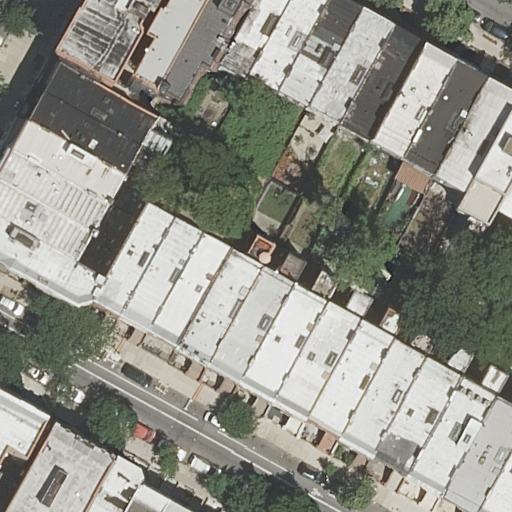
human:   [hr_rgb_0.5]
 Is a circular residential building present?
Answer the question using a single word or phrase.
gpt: no

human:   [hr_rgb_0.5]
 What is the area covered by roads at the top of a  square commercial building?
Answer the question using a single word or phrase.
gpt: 0m2

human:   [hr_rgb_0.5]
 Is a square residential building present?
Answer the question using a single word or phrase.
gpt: no

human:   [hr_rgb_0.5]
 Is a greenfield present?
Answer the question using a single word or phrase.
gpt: no

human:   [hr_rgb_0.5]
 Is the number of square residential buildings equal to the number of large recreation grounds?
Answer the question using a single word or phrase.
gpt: yes

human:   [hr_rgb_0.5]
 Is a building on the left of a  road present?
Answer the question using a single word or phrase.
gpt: yes

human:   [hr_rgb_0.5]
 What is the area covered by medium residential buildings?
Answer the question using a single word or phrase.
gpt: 4903m2

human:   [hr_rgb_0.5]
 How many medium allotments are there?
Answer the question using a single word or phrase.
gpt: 0

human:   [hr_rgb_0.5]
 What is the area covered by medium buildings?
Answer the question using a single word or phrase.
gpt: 4903m2

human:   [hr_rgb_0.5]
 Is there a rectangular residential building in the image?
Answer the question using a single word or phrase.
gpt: yes

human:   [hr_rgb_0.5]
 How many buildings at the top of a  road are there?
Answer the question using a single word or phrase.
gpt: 24

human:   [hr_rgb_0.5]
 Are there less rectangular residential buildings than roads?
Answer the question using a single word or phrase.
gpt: no

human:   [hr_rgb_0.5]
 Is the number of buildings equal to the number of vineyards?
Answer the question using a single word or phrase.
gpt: no

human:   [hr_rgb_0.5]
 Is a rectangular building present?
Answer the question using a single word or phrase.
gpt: yes

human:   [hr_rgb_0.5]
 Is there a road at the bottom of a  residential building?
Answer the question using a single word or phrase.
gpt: yes

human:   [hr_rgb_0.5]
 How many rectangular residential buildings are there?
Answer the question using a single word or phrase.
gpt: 24

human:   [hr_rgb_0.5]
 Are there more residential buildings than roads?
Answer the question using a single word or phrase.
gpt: yes

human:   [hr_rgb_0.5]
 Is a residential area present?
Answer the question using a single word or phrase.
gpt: no

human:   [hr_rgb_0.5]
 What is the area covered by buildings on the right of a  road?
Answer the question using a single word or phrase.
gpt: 2987m2

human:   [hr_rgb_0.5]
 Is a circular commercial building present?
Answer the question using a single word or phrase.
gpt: no

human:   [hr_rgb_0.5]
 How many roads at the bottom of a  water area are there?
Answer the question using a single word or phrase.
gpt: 0

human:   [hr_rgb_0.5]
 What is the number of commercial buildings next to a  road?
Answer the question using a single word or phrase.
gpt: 0

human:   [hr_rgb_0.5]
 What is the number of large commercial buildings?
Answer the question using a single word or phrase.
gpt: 0

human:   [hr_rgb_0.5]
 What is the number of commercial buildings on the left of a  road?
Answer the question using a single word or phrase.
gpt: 0

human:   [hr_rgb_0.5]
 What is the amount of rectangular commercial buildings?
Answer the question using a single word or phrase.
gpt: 0